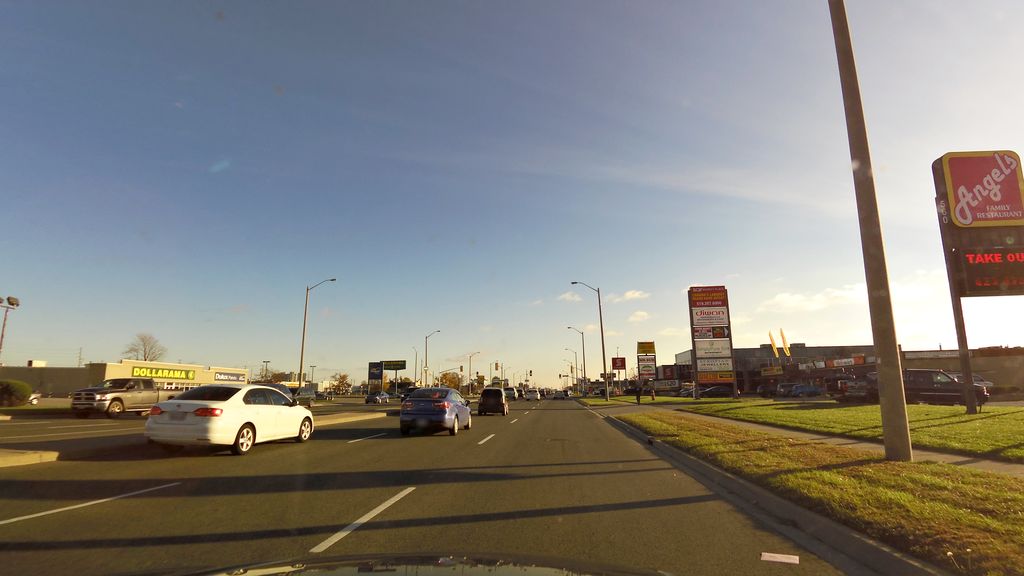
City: kitchener-waterloo